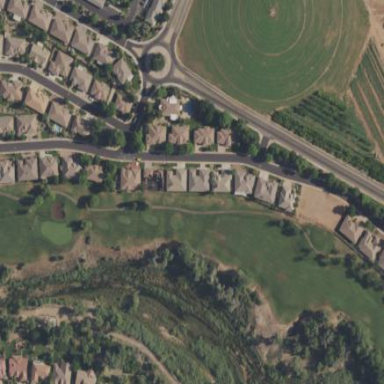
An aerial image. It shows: Area with grass used as rough in golf course.